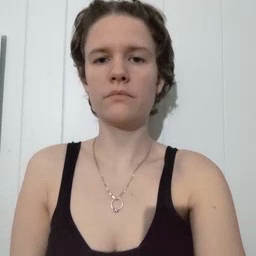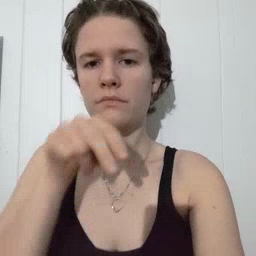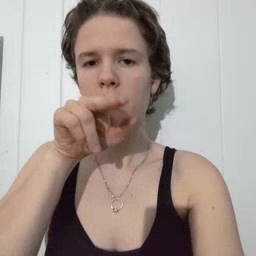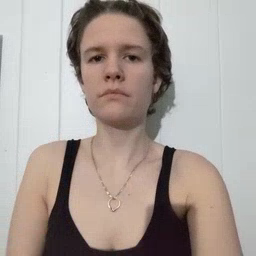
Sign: tongue